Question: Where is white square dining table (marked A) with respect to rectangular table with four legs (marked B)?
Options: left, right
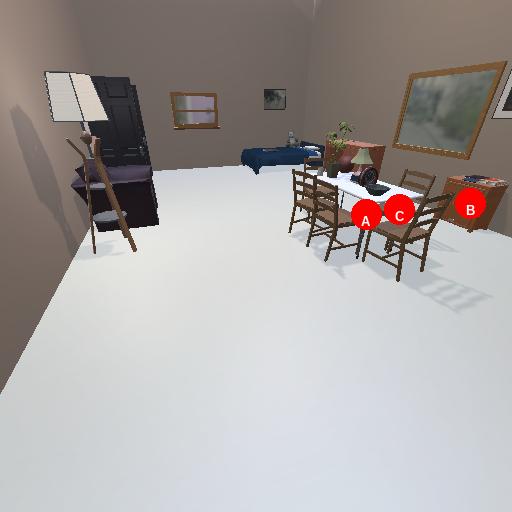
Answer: left